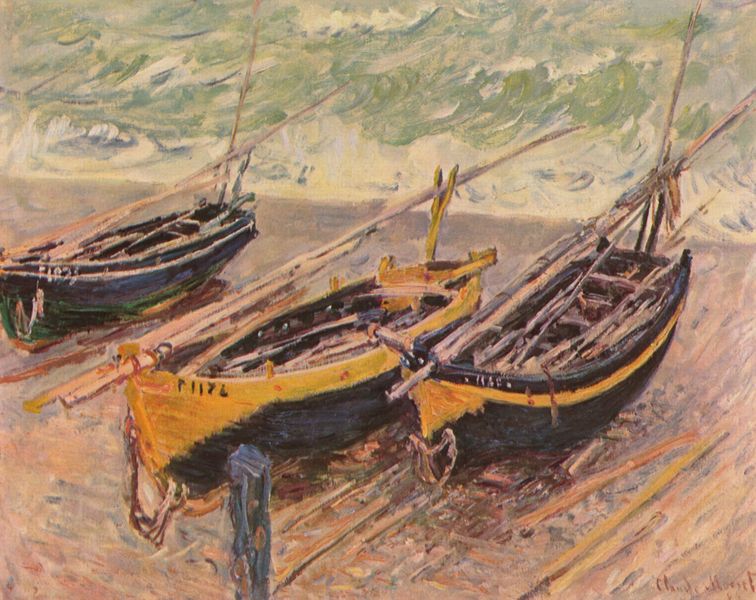
Titel: Barken von Etretat
Künstler: Claude Monet
Standort: Budapest
Institution: Szépmüvészeti Múzeum
Schlagwörter: blau, gemälde, himmel, meer, wasser, weiß, gelb, grün, impressionismus, landschaft, ocker, sand, see, ufer, braun, frankreich, grau, hell, holz, licht, orange, pastell, schwarz, beige, signatur, öl, natur, wind, pastos, sommertag, drei, rosa, boot, boote, kahn, paddel, ruder, schnell, gischt, küste, schiff, schiffe, schrift, segel, segelboot, strand, welle, wellen, liegen, holzplanken, studie, fischer, mast, kette, lila, violett, van gogh, vogelperspektive, bug, hafen, kähne, anleger, masten, schaum, brandung, planken, seile, steg, sturm, unwetter, duktus, impressionistisch, monet, rudern, inschrift, zahlen, ziffern, manet, pastellfarben, segelboote, taue, ozean, segeln, name, stangen, fischerboot, fischerboote, sandstrand, pfahl, seil, pinselduktus, bänke, claude, claude monet, stange, geln, nummer, anlegestelle, angeln, fischen, ruderboote, heck, lagern, angebunden, angelruten, spontan, anschlagen, stzrm, jollen, ooteb, seegeln, 1880, kpste, pfostetn, wasser., ozwa